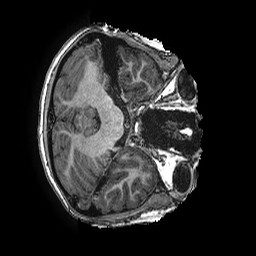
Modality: T1w
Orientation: axial
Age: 10
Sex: female
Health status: ill
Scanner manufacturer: ge
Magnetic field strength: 3 T
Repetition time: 0.00766 s
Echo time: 0.003476 s